Question: I created an interface like this

Here is my XML code
'''
<android.support.constraint.ConstraintLayout xmlns:android="http://schemas.android.com/apk/res/android"
xmlns:app="http://schemas.android.com/apk/res-auto"
xmlns:tools="http://schemas.android.com/tools"
android:layout_width="match_parent"
android:layout_height="match_parent"
tools:context=".MainActivity">
<LinearLayout
android:layout_width="match_parent"
android:layout_height="match_parent"
android:background="#FFA5"
android:orientation="vertical">
<LinearLayout
android:layout_width="match_parent"
android:layout_height="wrap_content"
android:orientation="horizontal">
<LinearLayout
android:layout_width="wrap_content"
android:layout_height="match_parent"
android:layout_weight="1"
android:orientation="vertical">
<TextView
android:layout_width="wrap_content"
android:layout_height="wrap_content"
android:layout_gravity="center_horizontal"
android:text="Team A"
android:textColor="#f00"
android:textSize="30dp" />
<TextView
android:id="@+id/team1_text_view"
android:layout_width="wrap_content"
android:layout_height="wrap_content"
android:layout_gravity="center_horizontal"
android:layout_marginBottom="30dp"
android:layout_marginTop="30dp"
android:text="0"
android:textSize="45sp" />
<Button
android:id="@+id/btn_3_point_a"
android:layout_width="match_parent"
android:layout_height="wrap_content"
android:layout_gravity="center_horizontal"
android:layout_marginBottom="10dp"
android:layout_marginTop="10dp"
android:onClick="threePointA"
android:text="+3 Points" />
<Button
android:id="@+id/btn_2_point_a"
android:layout_width="match_parent"
android:layout_height="wrap_content"
android:layout_gravity="center_horizontal"
android:layout_marginBottom="10dp"
android:onClick="twoPointA"
android:text="+2 Points" />
<Button
android:id="@+id/btn_1_point_a"
android:layout_width="match_parent"
android:layout_height="wrap_content"
android:layout_gravity="center_horizontal"
android:onClick="onePointA"
android:text="Free Throw" />
</LinearLayout>
<View
android:layout_width="2dp"
android:layout_height="340dp"
android:layout_margin="3dp"
android:background="#000" />
<LinearLayout
android:layout_width="wrap_content"
android:layout_height="match_parent"
android:layout_weight="1"
android:orientation="vertical">
<TextView
android:layout_width="wrap_content"
android:layout_height="wrap_content"
android:layout_gravity="center_horizontal"
android:text="Team B"
android:textColor="#00f"
android:textSize="30dp" />
<TextView
android:id="@+id/team2_text_view"
android:layout_width="wrap_content"
android:layout_height="wrap_content"
android:layout_gravity="center_horizontal"
android:layout_marginBottom="30dp"
android:layout_marginTop="30dp"
android:text="0"
android:textSize="45sp" />
<Button
android:id="@+id/btn_3_point_b"
android:layout_width="match_parent"
android:layout_height="wrap_content"
android:layout_gravity="center_horizontal"
android:layout_marginBottom="10dp"
android:layout_marginTop="10dp"
android:onClick="threePointB"
android:text="+3 Points" />
<Button
android:id="@+id/btn_2_point_b"
android:layout_width="match_parent"
android:layout_height="wrap_content"
android:layout_gravity="center_horizontal"
android:layout_marginBottom="10dp"
android:onClick="twoPointB"
android:text="+2 Points" />
<Button
android:id="@+id/btn_1_point_b"
android:layout_width="match_parent"
android:layout_height="wrap_content"
android:layout_gravity="center_horizontal"
android:onClick="onePointB"
android:text="Free Throw" />
</LinearLayout>
</LinearLayout>
<LinearLayout
android:layout_width="match_parent"
android:layout_height="wrap_content">
<Button
android:id="@+id/btn_1_point_b"
android:layout_width="match_parent"
android:layout_height="wrap_content"
android:layout_gravity="center_horizontal"
android:onClick="reset"
android:text="RESET" />
</LinearLayout>
</LinearLayout>
</android.support.constraint.ConstraintLayout>
'''
my problem is that I had to hardcoded the "line" between the two scores
'''
<View
android:layout_width="2dp"
android:layout_height="340dp"
android:layout_margin="3dp"
android:background="#000" />
'''
Because when i set 'android:layout_height="match_parent"' it take the full screen i think it's because the parents height="wrap_content"
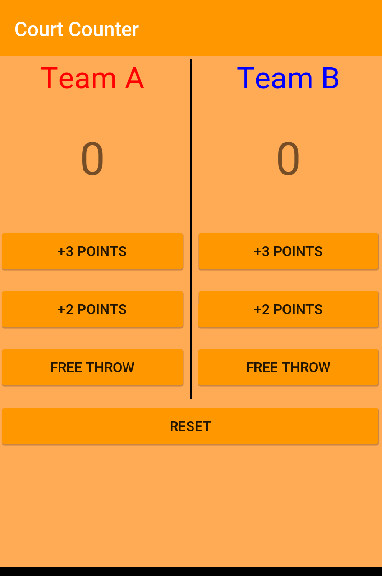
Answer: Try this :
<URL>
'''
<android.support.constraint.ConstraintLayout
xmlns:android="http://schemas.android.com/apk/res/android"
xmlns:app="http://schemas.android.com/apk/res-auto"
xmlns:tools="http://schemas.android.com/tools"
android:layout_width="match_parent"
android:layout_height="match_parent"
tools:context=".MainActivity">
<LinearLayout
android:layout_width="match_parent"
android:layout_height="match_parent"
android:background="#FFA5"
android:orientation="vertical">
<LinearLayout
android:layout_width="match_parent"
android:layout_height="wrap_content"
android:orientation="horizontal">
<LinearLayout
android:layout_width="wrap_content"
android:layout_height="wrap_content"
android:layout_weight="1"
android:orientation="vertical">
<TextView
android:layout_width="wrap_content"
android:layout_height="wrap_content"
android:layout_gravity="center_horizontal"
android:text="Team A"
android:textColor="#f00"
android:textSize="30dp" />
<TextView
android:id="@+id/team1_text_view"
android:layout_width="wrap_content"
android:layout_height="wrap_content"
android:layout_gravity="center_horizontal"
android:layout_marginBottom="30dp"
android:layout_marginTop="30dp"
android:text="0"
android:textSize="45sp" />
<Button
android:id="@+id/btn_3_point_a"
android:layout_width="match_parent"
android:layout_height="wrap_content"
android:layout_gravity="center_horizontal"
android:layout_marginBottom="10dp"
android:layout_marginTop="10dp"
android:onClick="threePointA"
android:text="+3 Points" />
<Button
android:id="@+id/btn_2_point_a"
android:layout_width="match_parent"
android:layout_height="wrap_content"
android:layout_gravity="center_horizontal"
android:layout_marginBottom="10dp"
android:onClick="twoPointA"
android:text="+2 Points" />
<Button
android:id="@+id/btn_1_point_a"
android:layout_width="match_parent"
android:layout_height="wrap_content"
android:layout_gravity="center_horizontal"
android:onClick="onePointA"
android:text="Free Throw" />
</LinearLayout>
<View
android:layout_width="2dp"
android:layout_height="match_parent"
android:layout_margin="3dp"
android:background="#000" />
<LinearLayout
android:layout_width="wrap_content"
android:layout_height="match_parent"
android:layout_weight="1"
android:orientation="vertical">
<TextView
android:layout_width="wrap_content"
android:layout_height="wrap_content"
android:layout_gravity="center_horizontal"
android:text="Team B"
android:textColor="#00f"
android:textSize="30dp" />
<TextView
android:id="@+id/team2_text_view"
android:layout_width="wrap_content"
android:layout_height="wrap_content"
android:layout_gravity="center_horizontal"
android:layout_marginBottom="30dp"
android:layout_marginTop="30dp"
android:text="0"
android:textSize="45sp" />
<Button
android:id="@+id/btn_3_point_b"
android:layout_width="match_parent"
android:layout_height="wrap_content"
android:layout_gravity="center_horizontal"
android:layout_marginBottom="10dp"
android:layout_marginTop="10dp"
android:onClick="threePointB"
android:text="+3 Points" />
<Button
android:id="@+id/btn_2_point_b"
android:layout_width="match_parent"
android:layout_height="wrap_content"
android:layout_gravity="center_horizontal"
android:layout_marginBottom="10dp"
android:onClick="twoPointB"
android:text="+2 Points" />
<Button
android:id="@+id/btn_1_point_b"
android:layout_width="match_parent"
android:layout_height="wrap_content"
android:layout_gravity="center_horizontal"
android:onClick="onePointB"
android:text="Free Throw" />
</LinearLayout>
</LinearLayout>
<LinearLayout
android:layout_width="match_parent"
android:layout_height="wrap_content">
<Button
android:id="@+id/btn_1_point_b"
android:layout_width="match_parent"
android:layout_height="wrap_content"
android:layout_gravity="center_horizontal"
android:onClick="reset"
android:text="RESET" />
</LinearLayout>
</LinearLayout>
</android.support.constraint.ConstraintLayout>
'''
'''
<LinearLayout
android:layout_width="match_parent"
android:layout_height="match_parent"
android:background="#FFA5"
android:orientation="vertical">
<LinearLayout
android:layout_width="match_parent"
android:layout_height="wrap_content"
android:orientation="horizontal">
'''
'''
<View
android:layout_width="2dp"
android:layout_height="match_parent"
android:layout_margin="3dp"
android:background="#000" />
'''